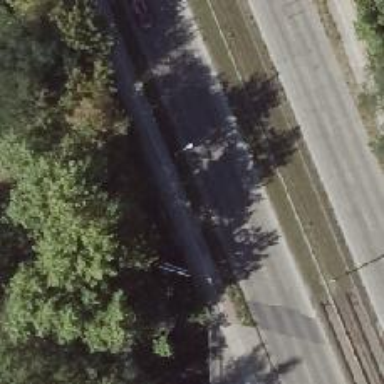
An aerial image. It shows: Asphalt road with sidewalk. Both the sidewalk and cycleway have asphalt surfaces.